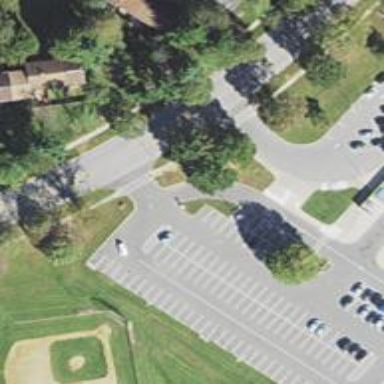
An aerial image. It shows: Footway.